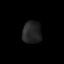
Tissue: skin
Cell type: Epithelial cells
Senescence score: 0.7577
Nuclear area (px): 412
Mean DAPI intensity: 35.342